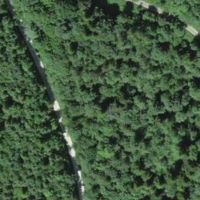
EUNIS habitat code: 41
Species observed at this site:
Pholidoptera griseoaptera